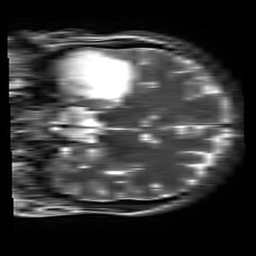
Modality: T2w
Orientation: coronal
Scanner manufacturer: siemens
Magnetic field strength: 3 T
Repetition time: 5.73 s
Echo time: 0.114 s